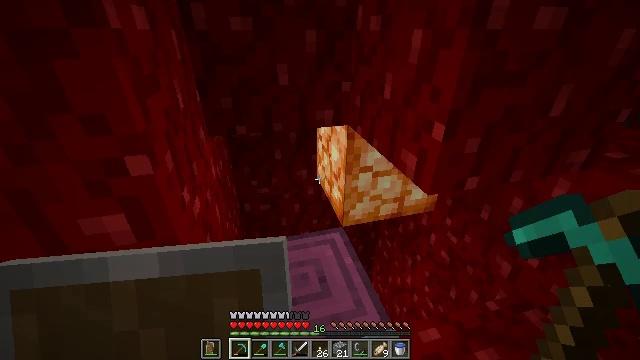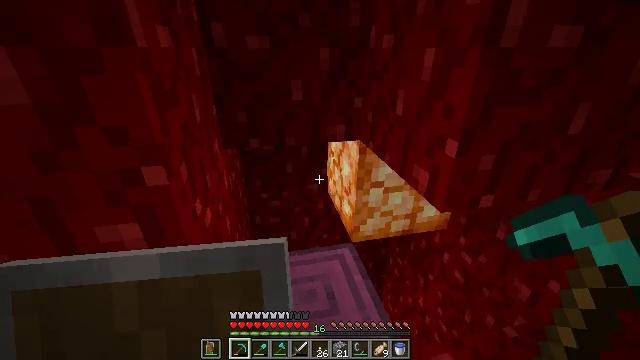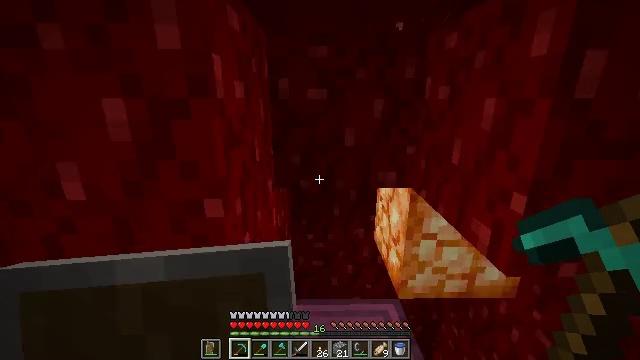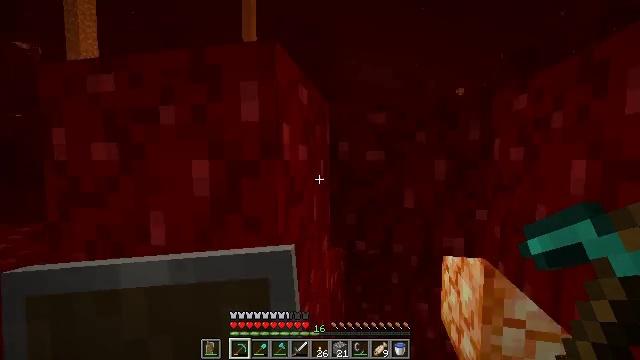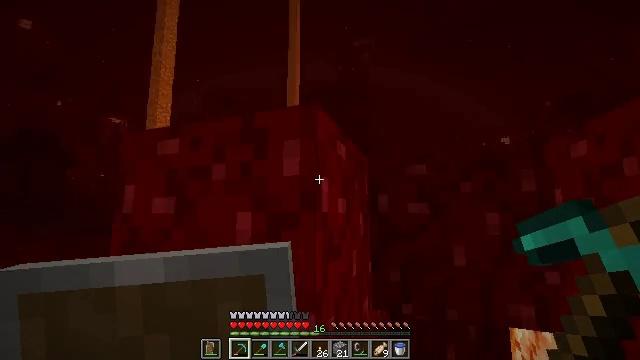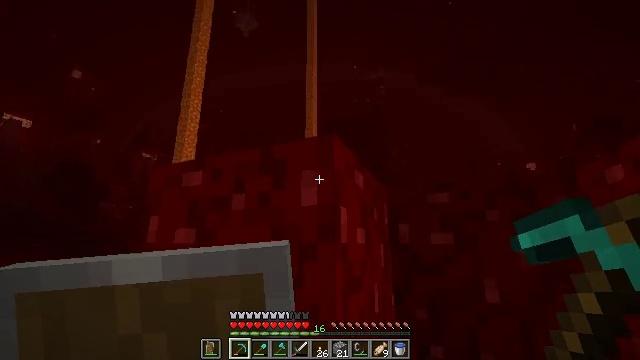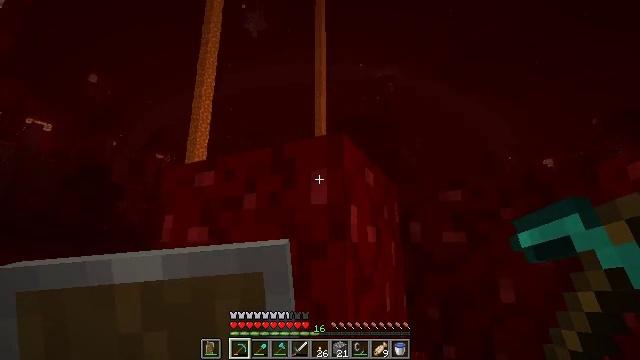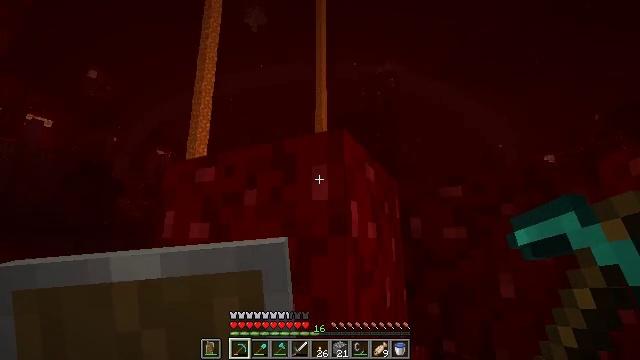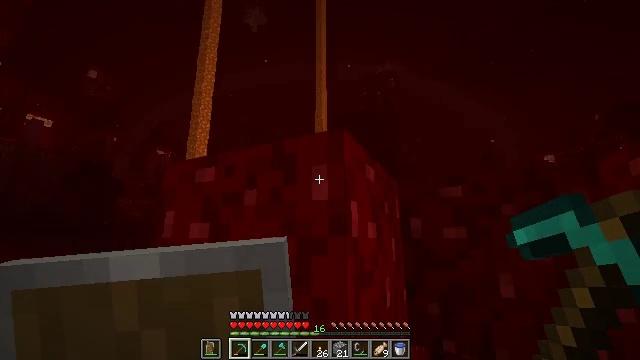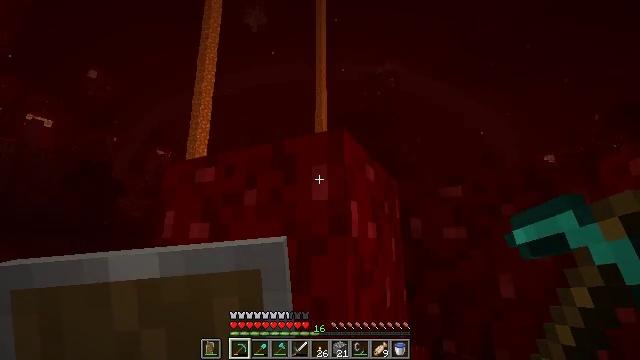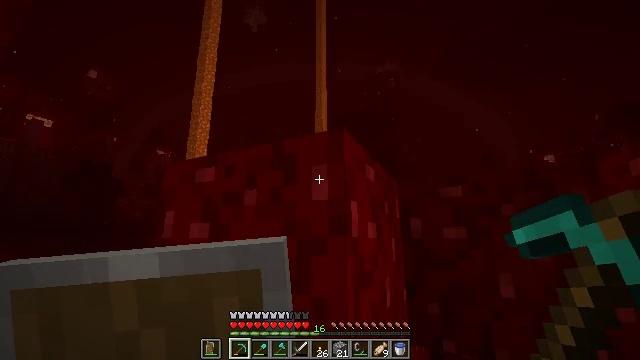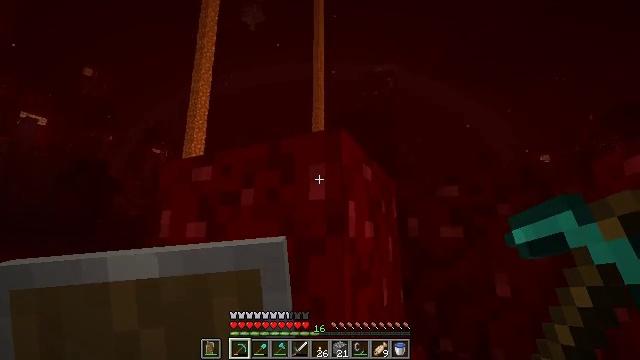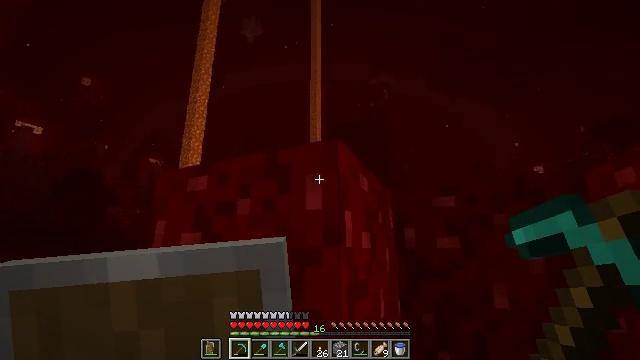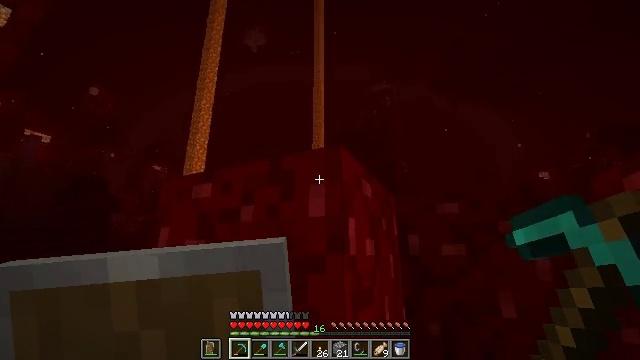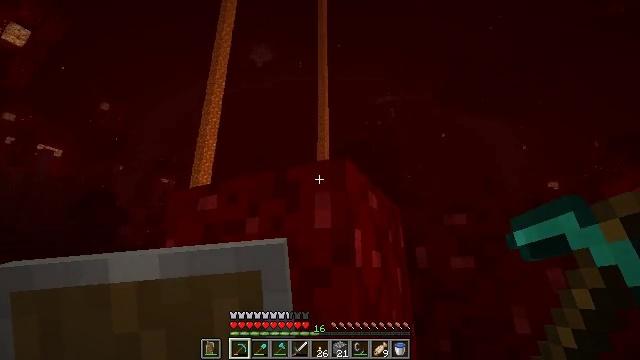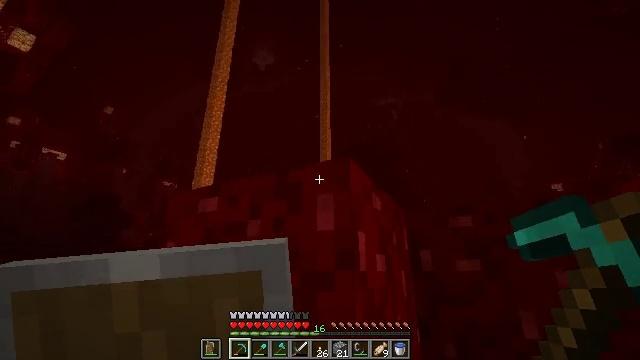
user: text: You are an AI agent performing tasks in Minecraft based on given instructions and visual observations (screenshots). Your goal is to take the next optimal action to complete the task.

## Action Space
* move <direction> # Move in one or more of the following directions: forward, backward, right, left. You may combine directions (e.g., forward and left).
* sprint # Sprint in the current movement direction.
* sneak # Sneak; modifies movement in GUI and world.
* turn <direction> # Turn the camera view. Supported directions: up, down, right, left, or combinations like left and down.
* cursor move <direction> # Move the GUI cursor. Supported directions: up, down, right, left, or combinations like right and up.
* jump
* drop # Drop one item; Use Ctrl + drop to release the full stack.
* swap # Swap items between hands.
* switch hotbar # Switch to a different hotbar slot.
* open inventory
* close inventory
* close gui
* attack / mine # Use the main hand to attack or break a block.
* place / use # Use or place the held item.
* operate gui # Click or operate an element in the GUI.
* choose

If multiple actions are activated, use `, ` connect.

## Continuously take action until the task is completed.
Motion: motion action
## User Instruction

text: Break the nether wart block with a tool.
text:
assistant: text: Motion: turn left and up
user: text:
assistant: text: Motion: turn left and up
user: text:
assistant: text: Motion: turn left and up
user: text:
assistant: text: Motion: turn left and up
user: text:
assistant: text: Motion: turn left and up
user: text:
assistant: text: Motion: turn left
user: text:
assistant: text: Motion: no_op
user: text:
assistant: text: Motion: no_op
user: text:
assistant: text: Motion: no_op
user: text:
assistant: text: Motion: no_op
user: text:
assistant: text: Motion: no_op
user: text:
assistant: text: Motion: turn up
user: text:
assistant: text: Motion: turn up
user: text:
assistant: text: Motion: turn left and up
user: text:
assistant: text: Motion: move forward
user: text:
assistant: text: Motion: move forward, turn down
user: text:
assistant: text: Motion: move forward, turn right and down
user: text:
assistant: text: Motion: move forward and move left, turn right and down
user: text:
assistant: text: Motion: move forward and move left, turn right and down
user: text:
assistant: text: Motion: move left, turn right and down
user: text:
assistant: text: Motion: turn right and down
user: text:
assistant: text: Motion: turn right and down
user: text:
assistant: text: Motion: turn right and down
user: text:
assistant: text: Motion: turn right and down
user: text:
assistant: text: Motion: turn right and down
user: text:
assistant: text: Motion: turn right and down
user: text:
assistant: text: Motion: turn right
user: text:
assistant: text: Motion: turn right and down
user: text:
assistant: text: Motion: turn right
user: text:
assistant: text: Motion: no_op